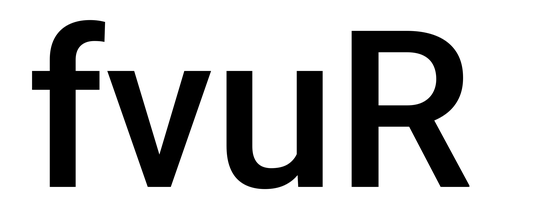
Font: Roboto_Medium